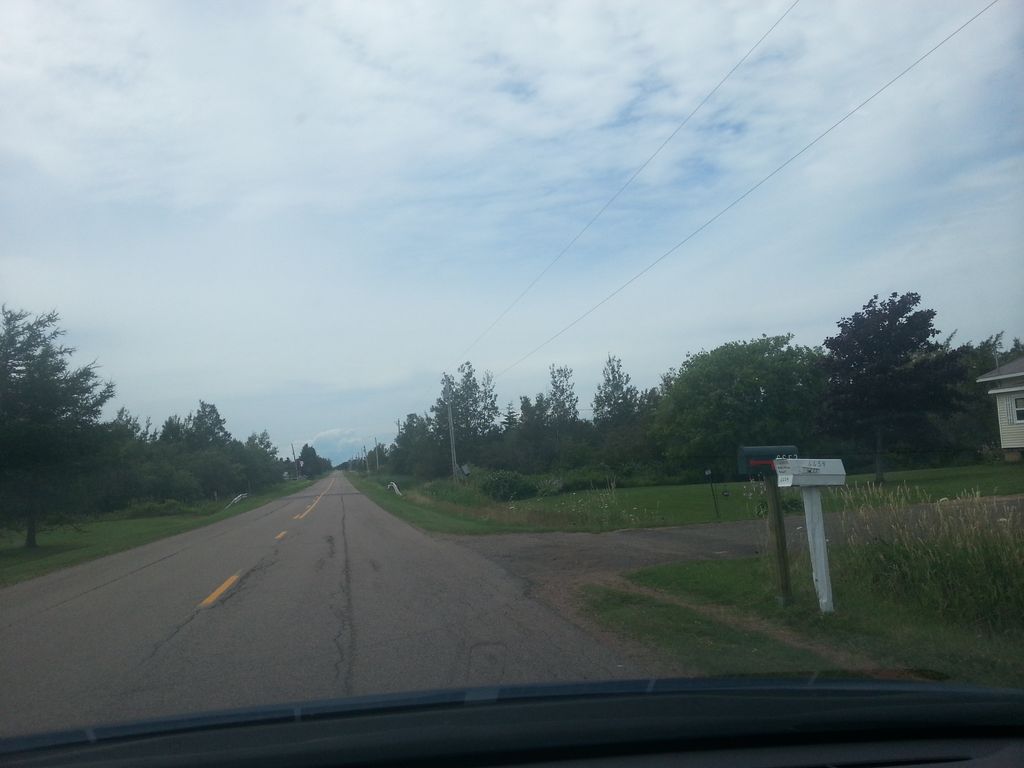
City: charlottetown